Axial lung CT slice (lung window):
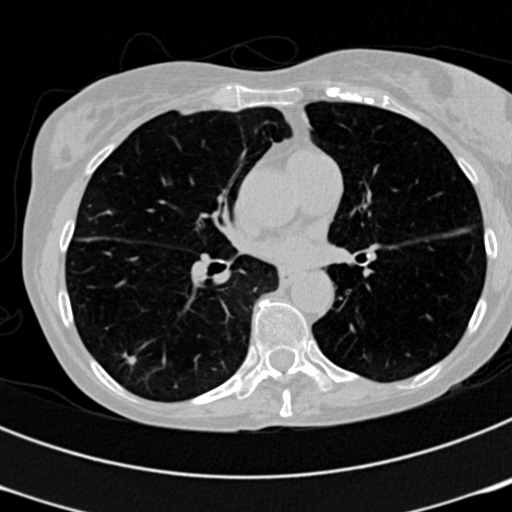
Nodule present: yes
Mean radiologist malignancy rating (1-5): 4.25